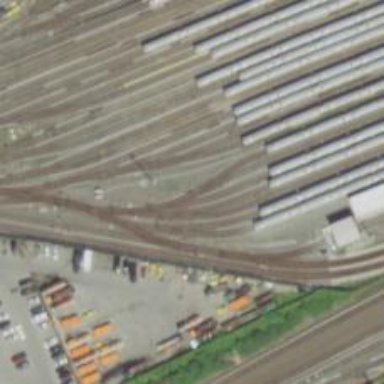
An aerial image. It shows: Electrified rail in service yard.